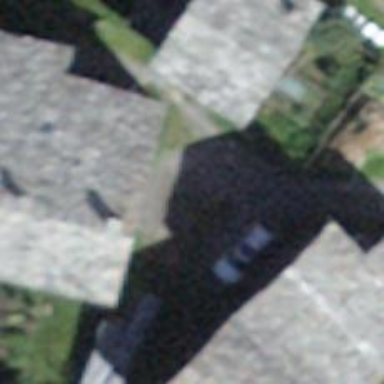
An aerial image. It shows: Driveway.